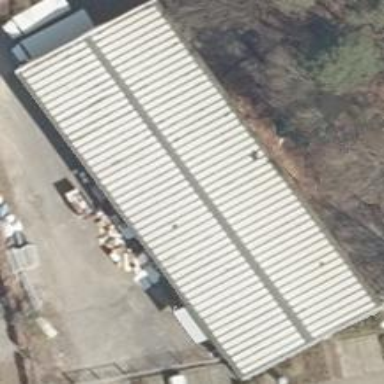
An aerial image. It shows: Warehouse building.